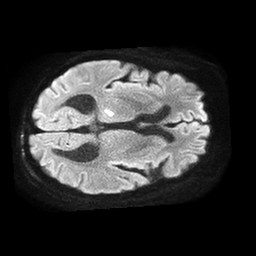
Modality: TRACE
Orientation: axial
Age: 55
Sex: male
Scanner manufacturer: philips
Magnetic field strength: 1.5 T
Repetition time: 4.6 s
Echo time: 0.08517 s